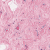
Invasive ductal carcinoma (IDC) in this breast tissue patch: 0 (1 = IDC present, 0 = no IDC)